Field crop: tomato
Growth stage: 2
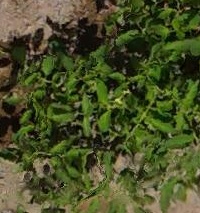
Species: tomato